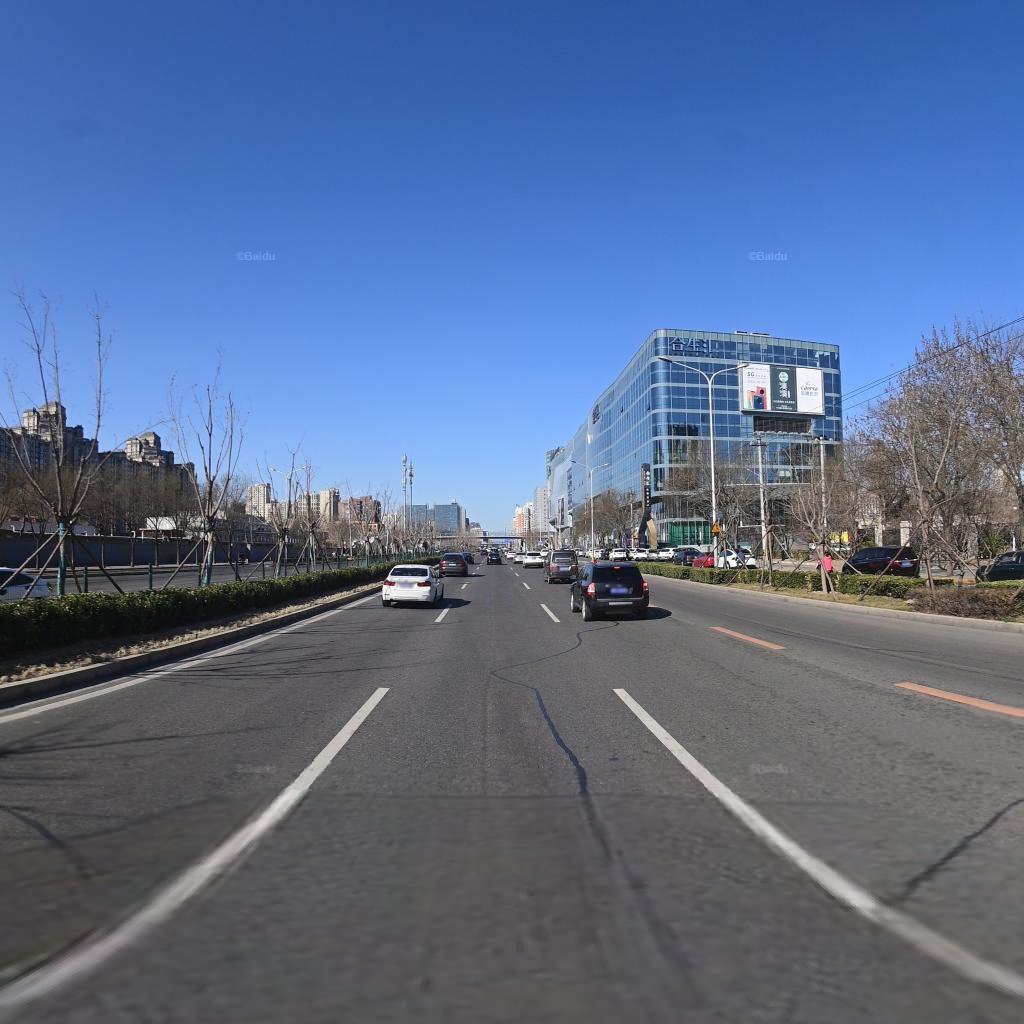
Region: Chaoyang
Road damage annotations: transverse patch, longitudinal patch, transverse patch, longitudinal patch